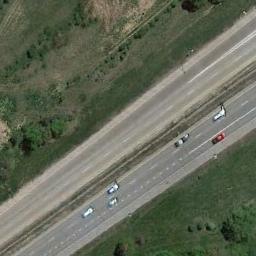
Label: freeway